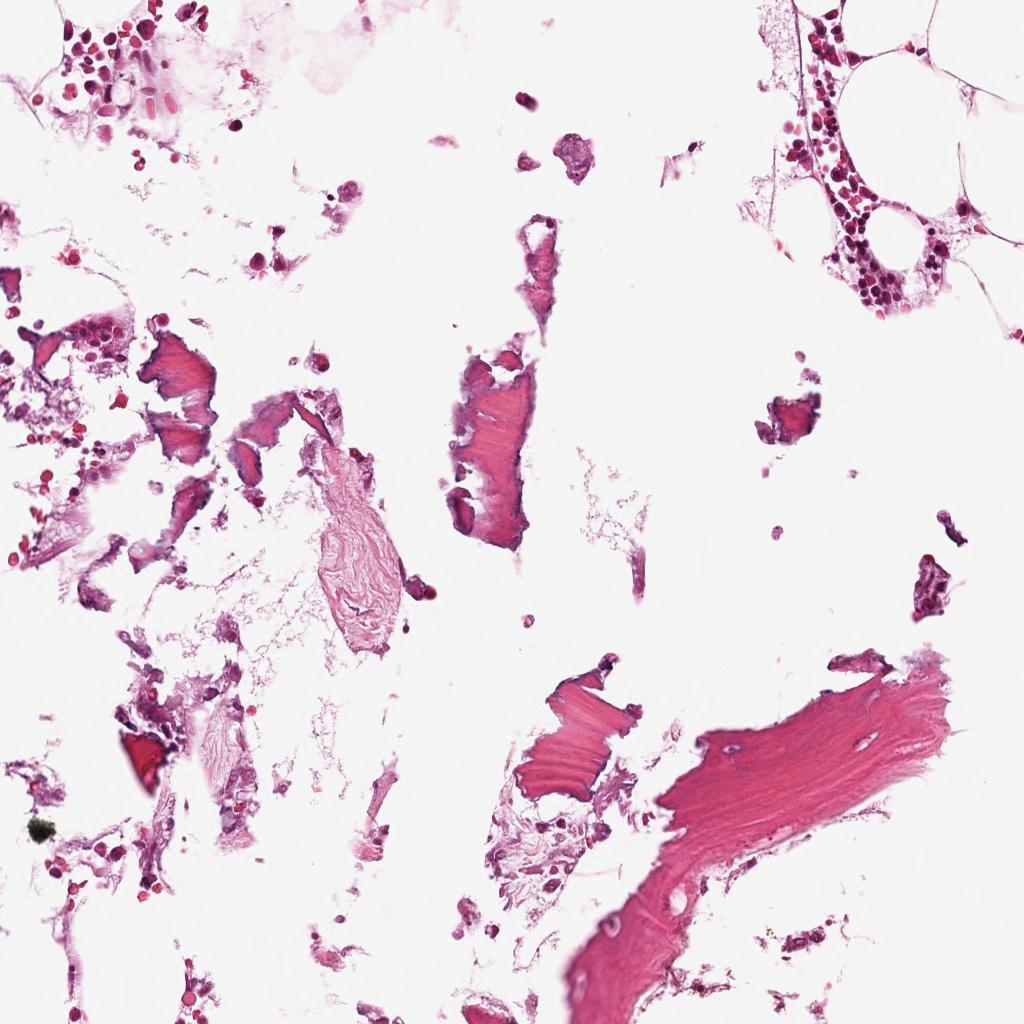
Label: Non-Tumor